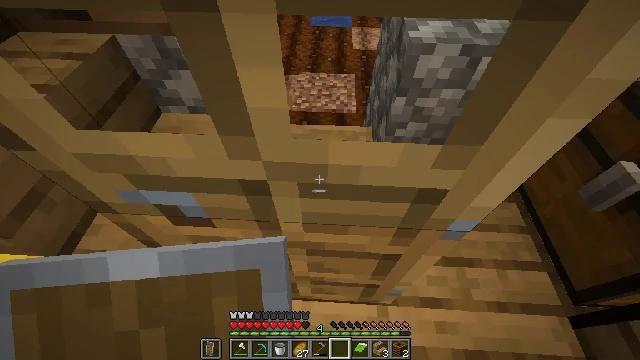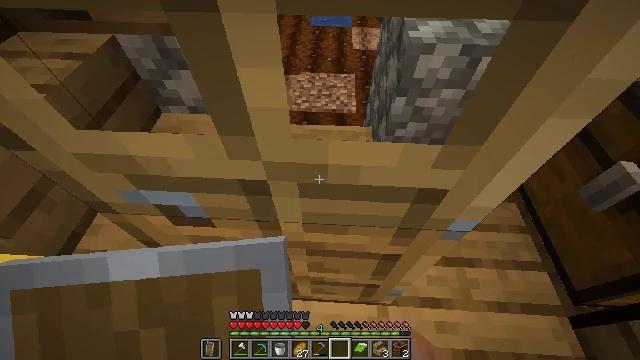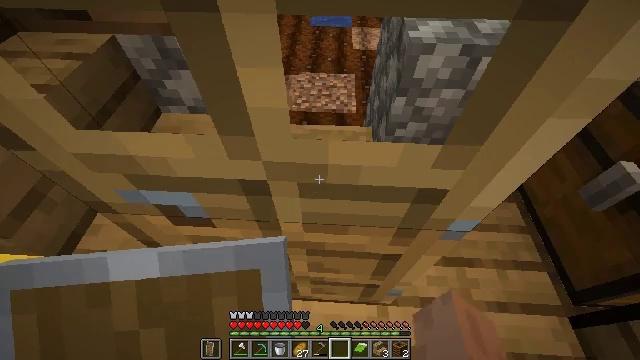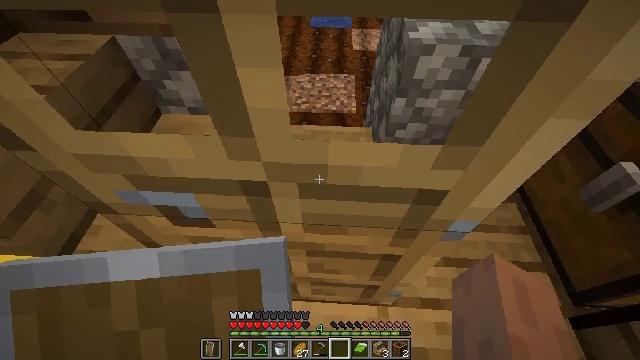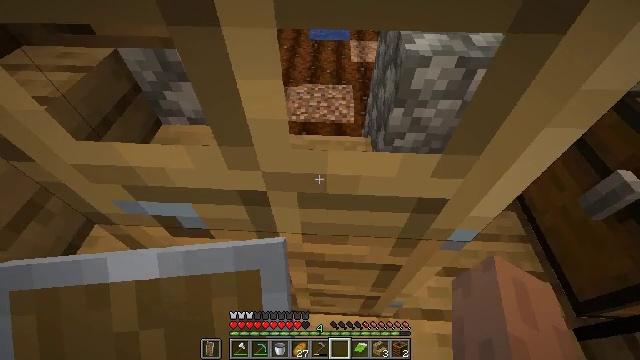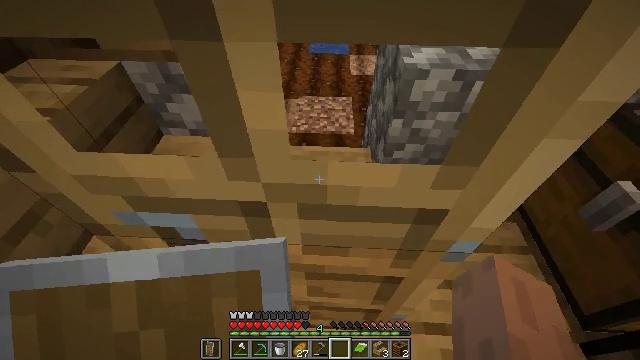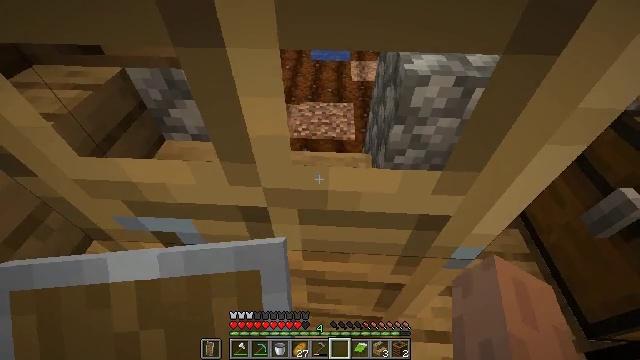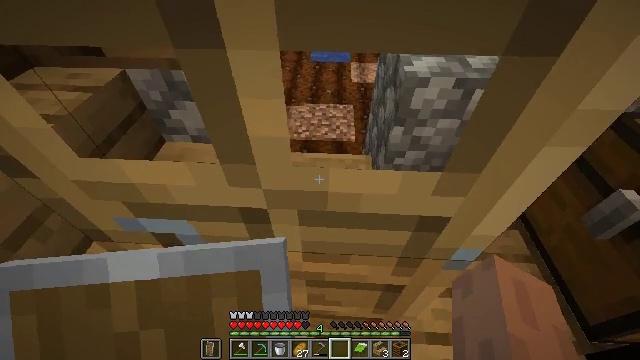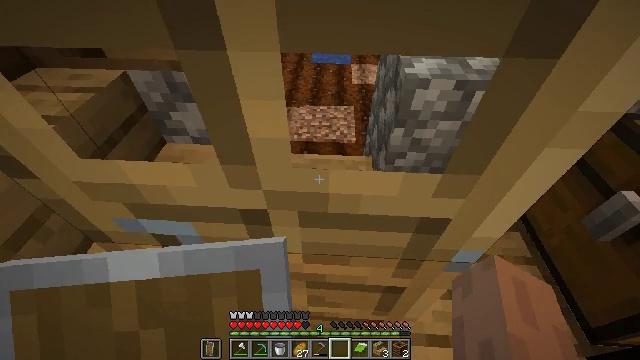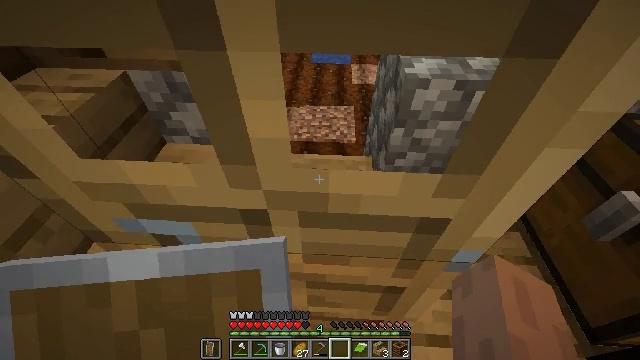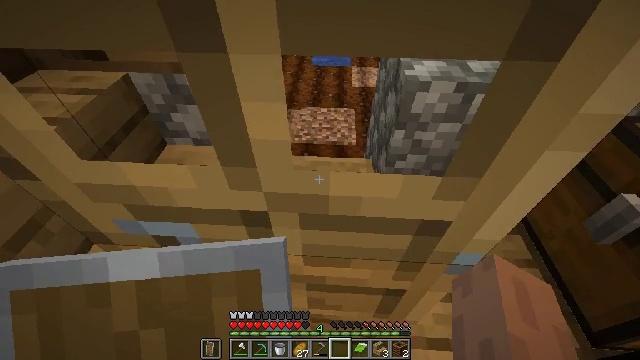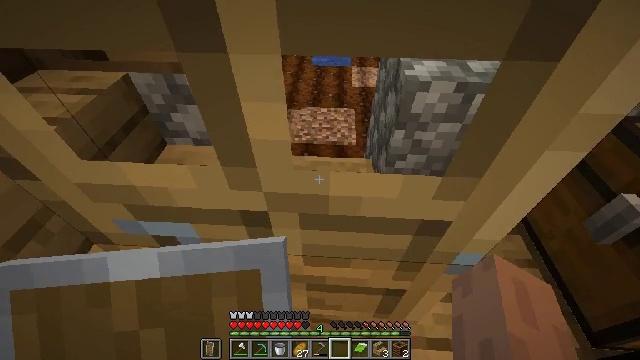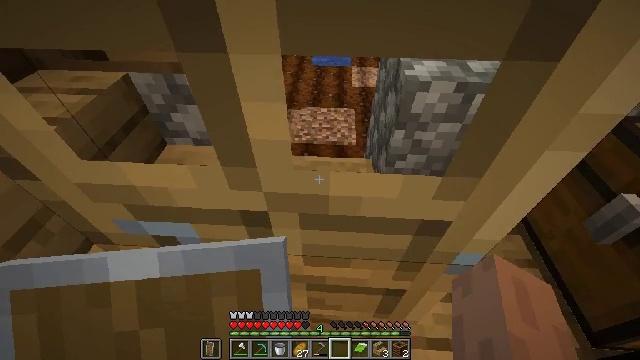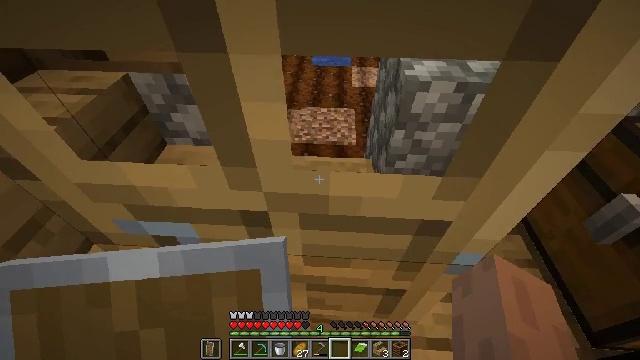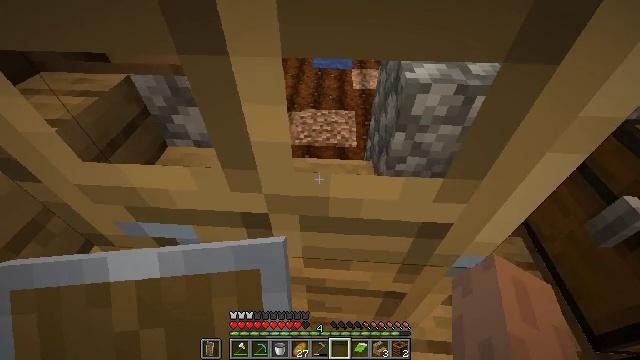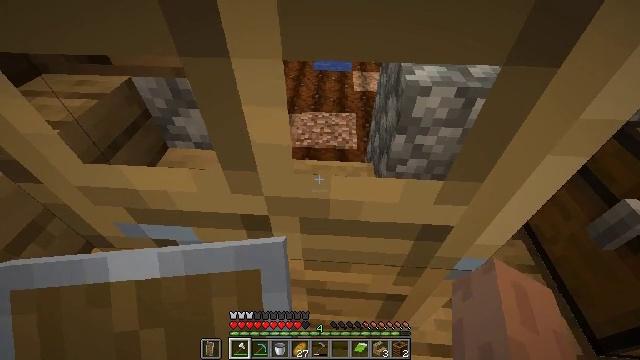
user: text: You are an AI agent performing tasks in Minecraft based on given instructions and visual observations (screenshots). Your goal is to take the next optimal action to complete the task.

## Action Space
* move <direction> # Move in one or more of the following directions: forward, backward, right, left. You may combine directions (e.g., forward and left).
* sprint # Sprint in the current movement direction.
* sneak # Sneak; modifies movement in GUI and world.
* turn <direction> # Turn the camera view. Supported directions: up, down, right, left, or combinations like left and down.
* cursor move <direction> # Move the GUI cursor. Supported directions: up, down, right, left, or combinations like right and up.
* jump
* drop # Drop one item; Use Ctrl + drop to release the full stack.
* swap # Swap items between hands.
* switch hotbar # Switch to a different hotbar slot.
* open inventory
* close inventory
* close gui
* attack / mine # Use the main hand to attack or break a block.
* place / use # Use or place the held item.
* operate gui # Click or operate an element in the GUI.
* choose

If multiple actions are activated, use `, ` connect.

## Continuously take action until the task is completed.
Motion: motion action
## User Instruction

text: Break the oak door to remove it.
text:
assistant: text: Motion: no_op
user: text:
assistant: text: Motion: no_op
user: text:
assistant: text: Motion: no_op
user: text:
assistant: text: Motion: turn up
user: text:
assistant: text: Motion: turn up
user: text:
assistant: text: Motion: turn up
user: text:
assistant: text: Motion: no_op
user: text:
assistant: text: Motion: no_op
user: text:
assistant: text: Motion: no_op
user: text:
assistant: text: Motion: no_op
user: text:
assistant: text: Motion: no_op
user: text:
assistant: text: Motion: no_op
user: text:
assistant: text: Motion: no_op
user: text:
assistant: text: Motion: no_op
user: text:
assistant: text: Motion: switch to hotbar 1
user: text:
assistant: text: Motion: attack / mine, switch to hotbar 1
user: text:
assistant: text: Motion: attack / mine, switch to hotbar 1
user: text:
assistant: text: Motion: attack / mine
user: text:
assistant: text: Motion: attack / mine
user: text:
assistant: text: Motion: attack / mine
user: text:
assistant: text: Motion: turn down, attack / mine
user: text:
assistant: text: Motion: turn down, attack / mine
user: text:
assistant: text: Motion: turn down, attack / mine
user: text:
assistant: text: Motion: attack / mine
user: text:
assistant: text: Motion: attack / mine
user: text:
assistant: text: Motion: attack / mine
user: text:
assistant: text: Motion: attack / mine
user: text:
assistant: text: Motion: attack / mine
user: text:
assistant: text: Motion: attack / mine
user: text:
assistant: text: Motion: attack / mine